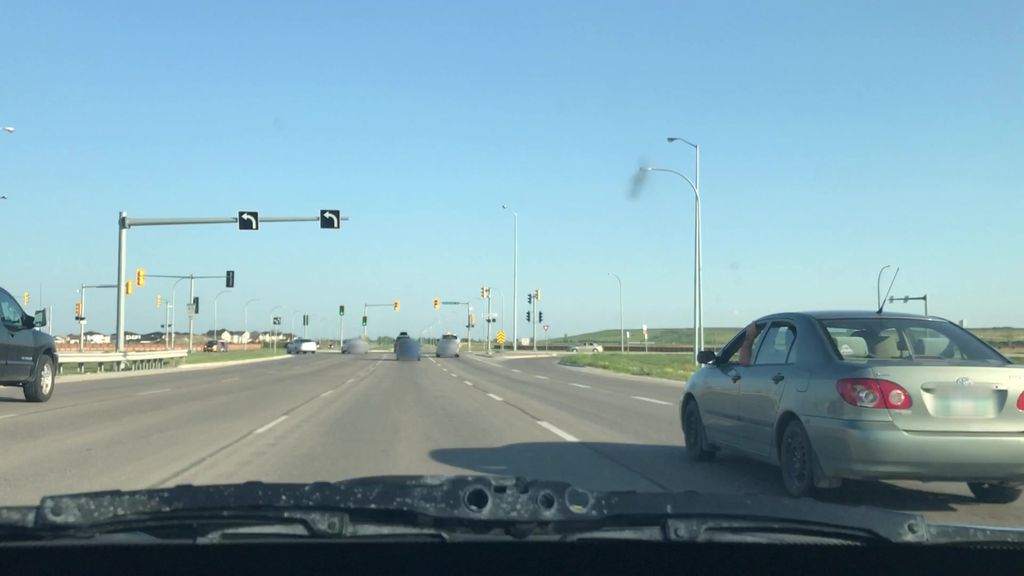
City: winnipeg